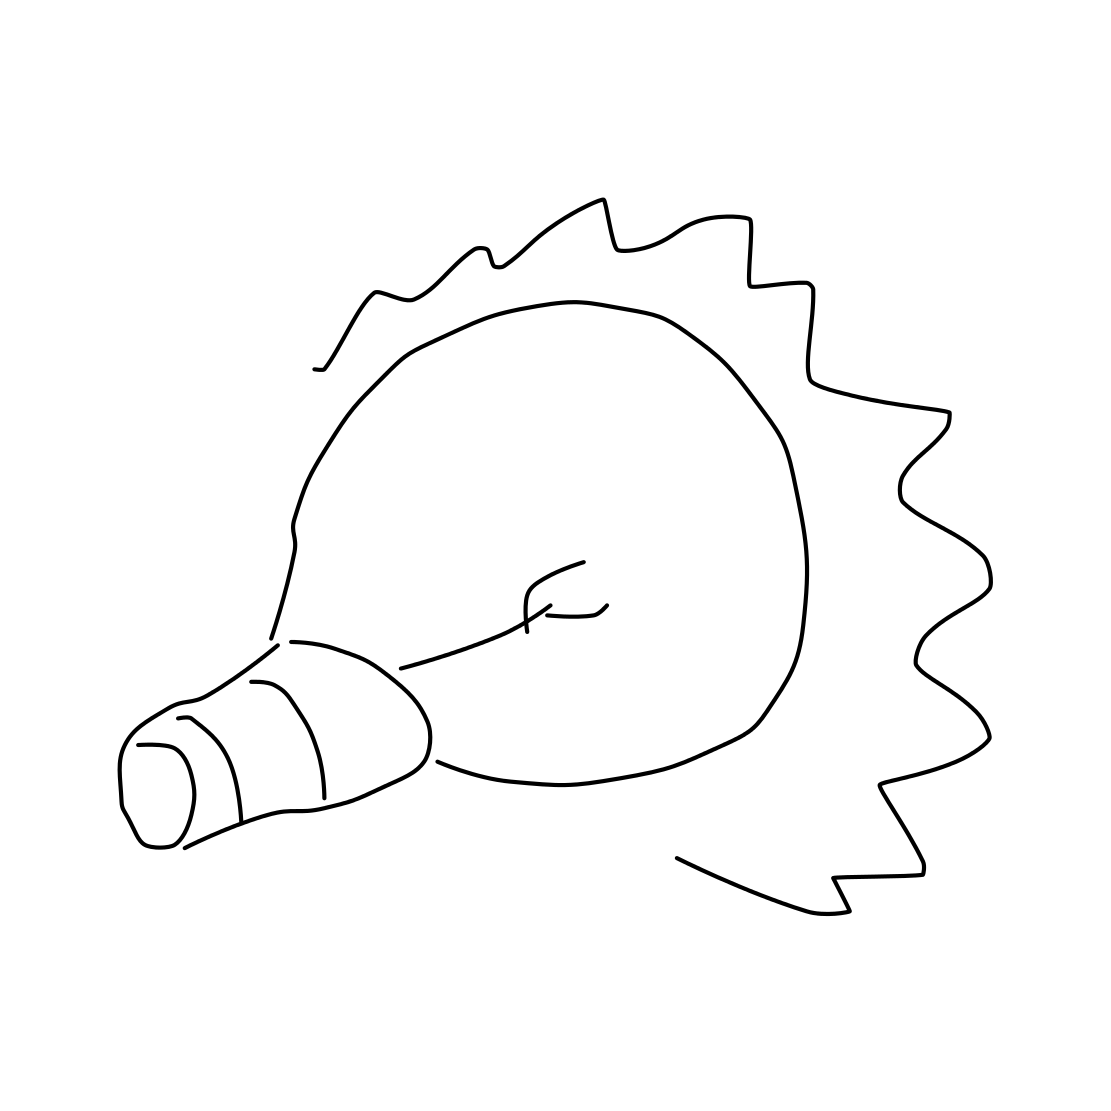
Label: lightbulb